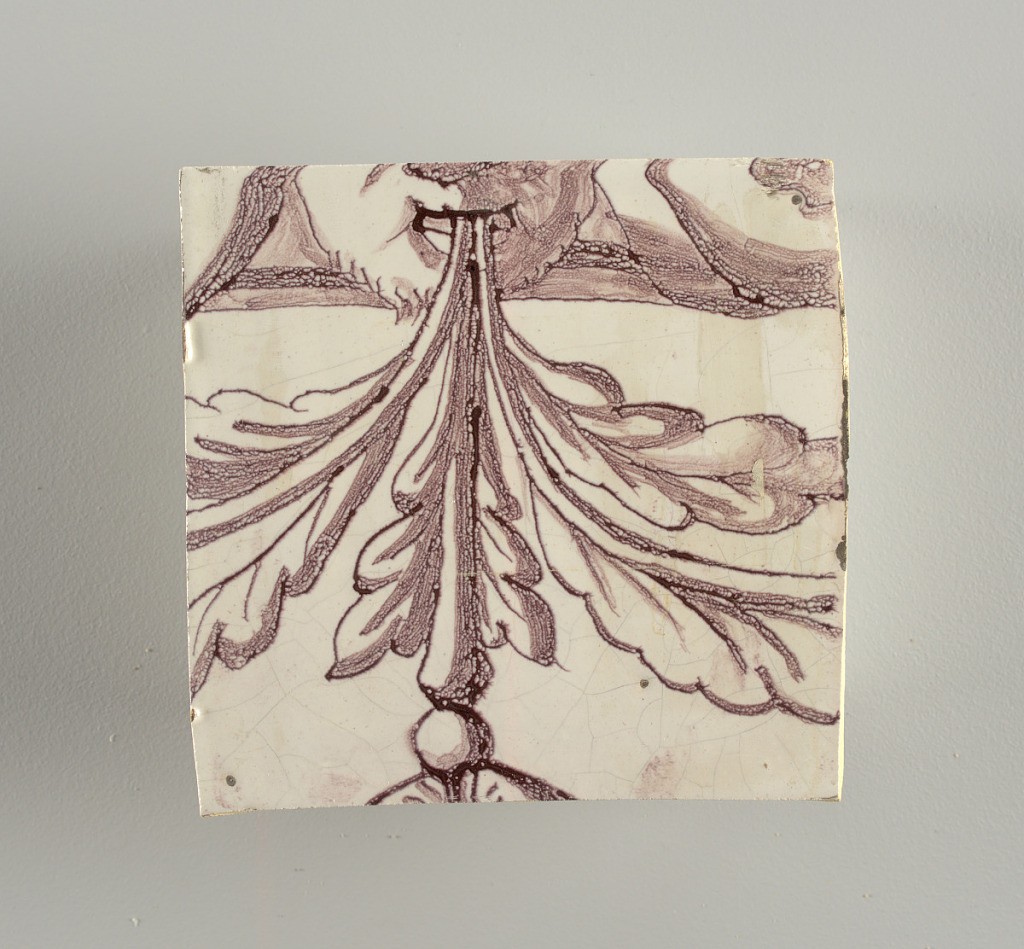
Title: Tile wall facing
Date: ca. 1725
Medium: Tin-glazed earthenware, underglaze
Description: Horizontal rectangle.  Thirty tiles wide and twenty-three tiles high with opening for fireplace eleven tiles wide and ten high.  Foliage arabesques disposed about three vertical axes from which are emphazised by urns at center and right, and at left by the figure of a standing woman carrying an infant on her arm and accompanied by two children.